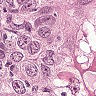
Metastatic tissue present: yes